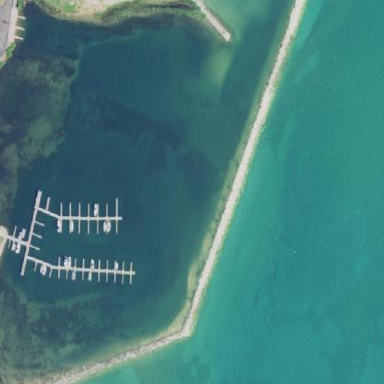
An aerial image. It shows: Breakwater structure.